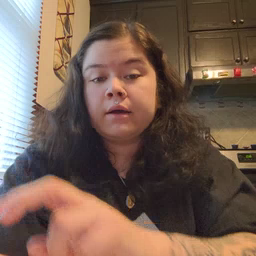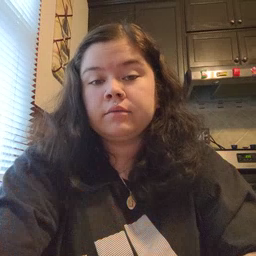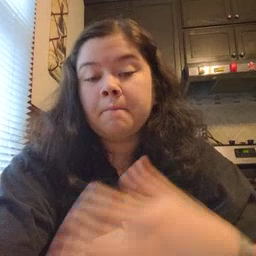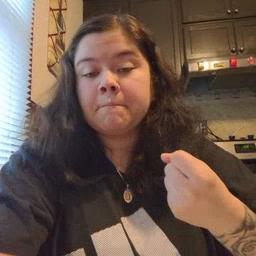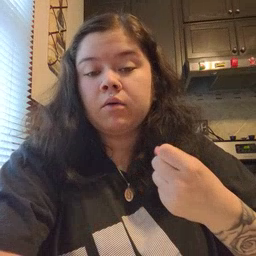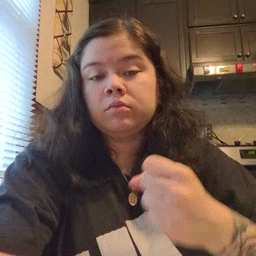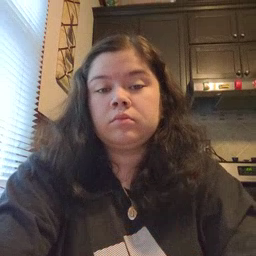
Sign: milk